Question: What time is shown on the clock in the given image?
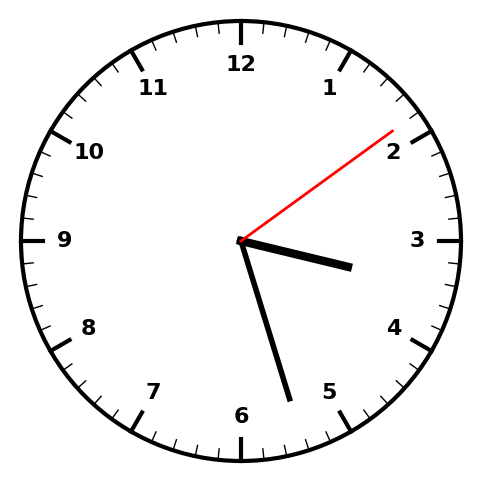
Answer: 03:27:09